Field crop: maize
Growth stage: 1
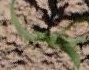
Species: maize